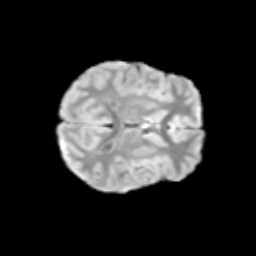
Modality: T2w
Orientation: axial
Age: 10
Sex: male
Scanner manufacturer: siemens
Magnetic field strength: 3 T
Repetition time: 3.8 s
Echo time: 0.07 s